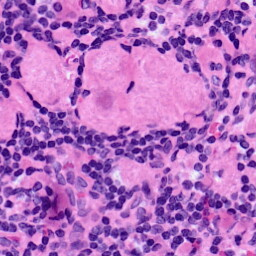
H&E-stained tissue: LymphNode